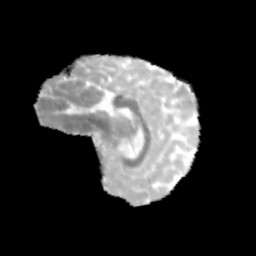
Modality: MD
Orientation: sagittal
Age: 11
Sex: female
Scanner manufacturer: siemens
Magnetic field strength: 3 T
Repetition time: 3.8 s
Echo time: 0.07 s